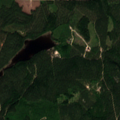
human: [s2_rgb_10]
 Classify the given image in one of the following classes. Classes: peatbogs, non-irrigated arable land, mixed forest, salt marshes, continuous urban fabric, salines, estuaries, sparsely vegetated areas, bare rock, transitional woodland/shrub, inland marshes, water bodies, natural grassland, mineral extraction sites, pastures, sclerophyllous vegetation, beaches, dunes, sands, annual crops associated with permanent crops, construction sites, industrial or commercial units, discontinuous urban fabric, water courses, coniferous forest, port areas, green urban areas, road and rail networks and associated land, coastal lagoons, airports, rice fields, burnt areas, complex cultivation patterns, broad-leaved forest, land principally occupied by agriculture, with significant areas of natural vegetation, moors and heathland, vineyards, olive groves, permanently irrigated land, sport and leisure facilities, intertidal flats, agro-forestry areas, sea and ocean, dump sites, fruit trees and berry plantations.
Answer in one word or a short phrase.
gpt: coniferous forest, mixed forest